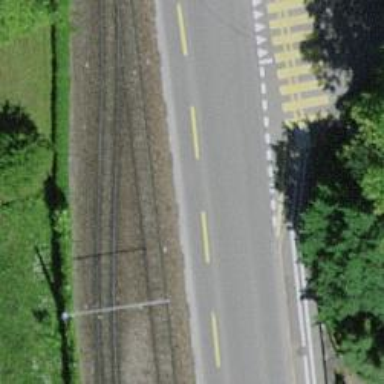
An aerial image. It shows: Narrow-gauge railway siding with electrified contact lines. It has one track.